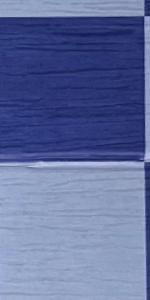
Label: Empty